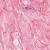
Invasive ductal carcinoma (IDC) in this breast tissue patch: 0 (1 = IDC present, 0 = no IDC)